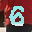
Label: 6